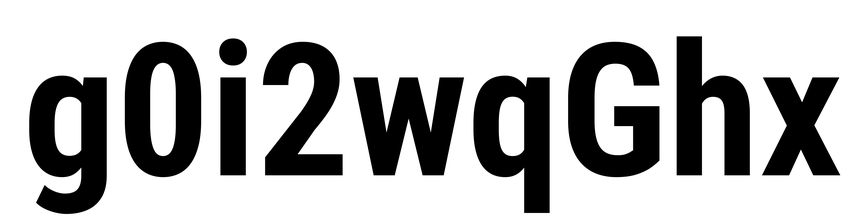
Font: Roboto_Condensed_Bold